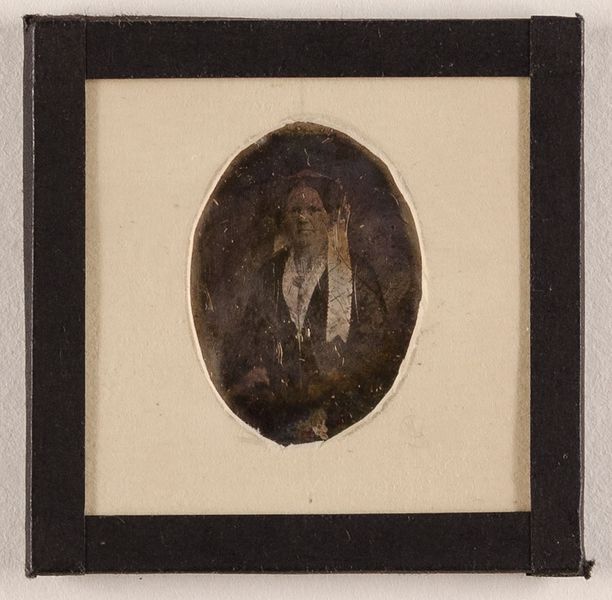
Titel: Unbekannte Frau
Standort: Hamburg
Institution: Museum für Kunst und Gewerbe Hamburg
Schlagwörter: frau, portrait, kopfbedeckung, foto, fotografie, photographie, photo, lichtbild, daguerreotypie, bildwerke, angewandte und bildende kunst, hessische systematik, porträt, porträtfotografie, porträtphotographie, hüftbild